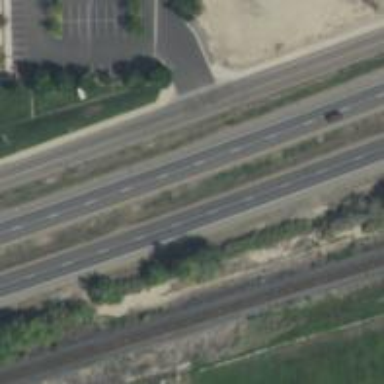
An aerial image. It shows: Expressway with asphalt surface. It is trunk highway with top-grade track type.